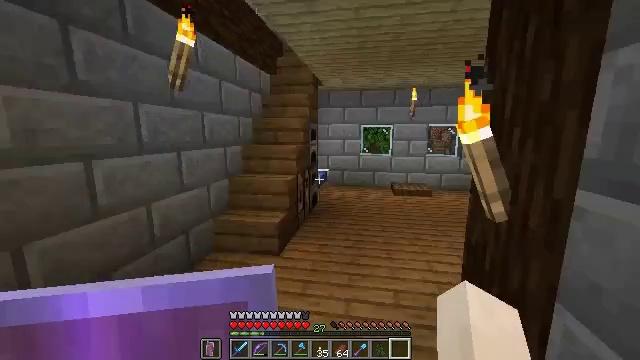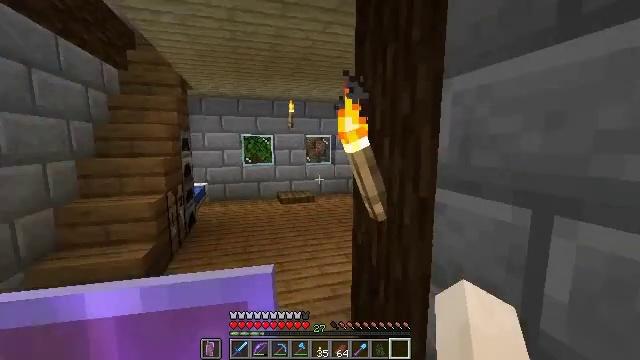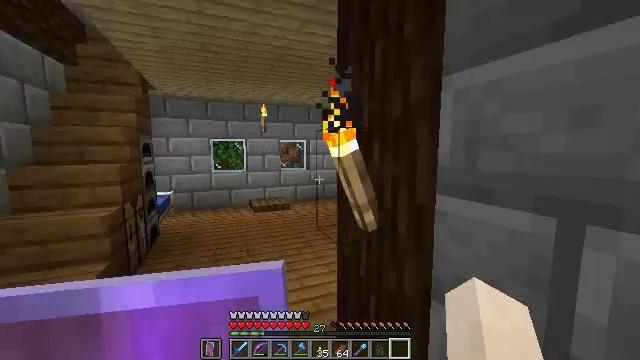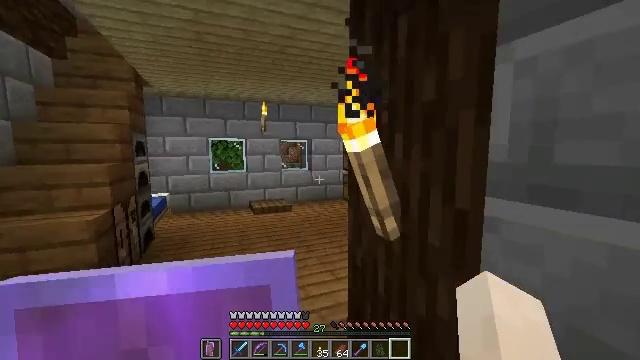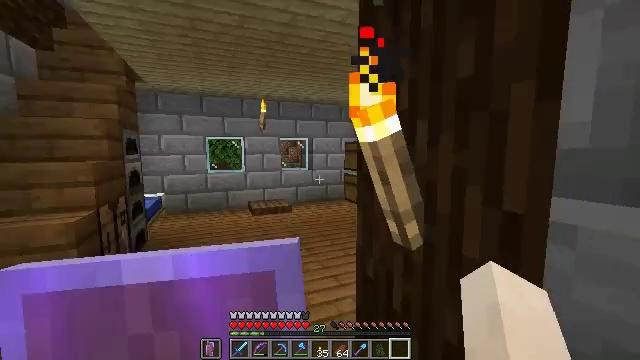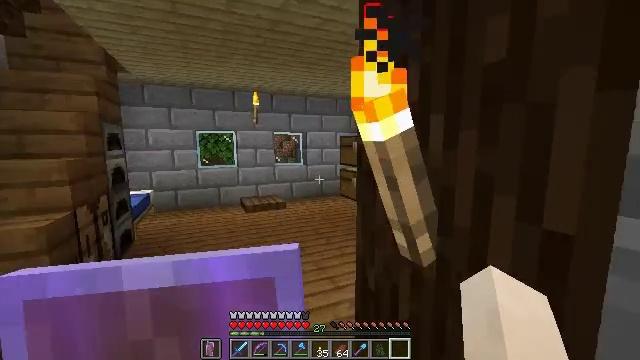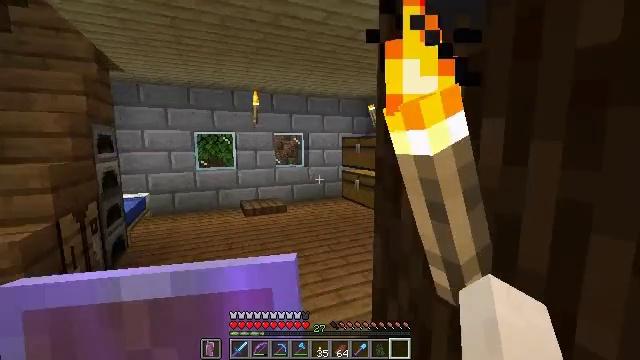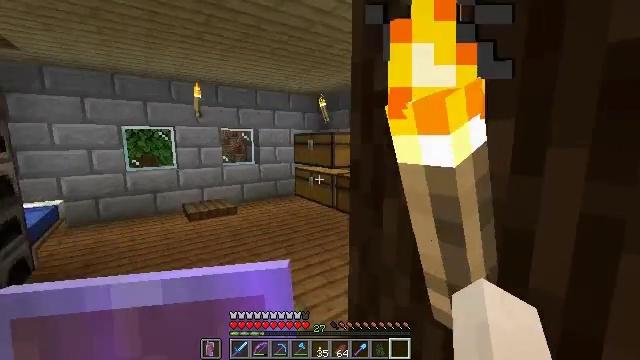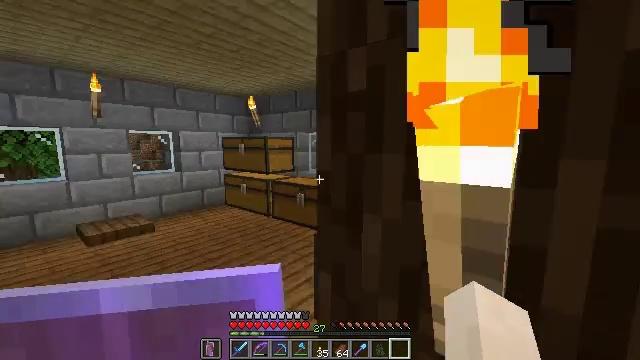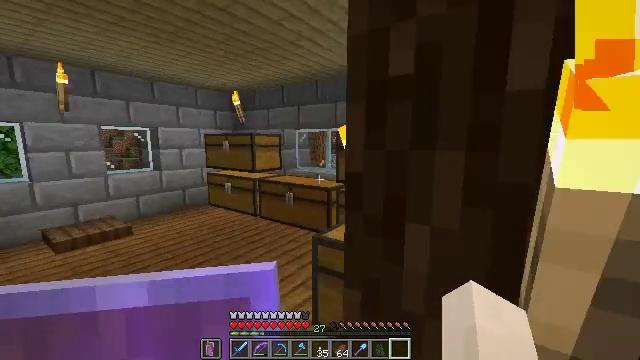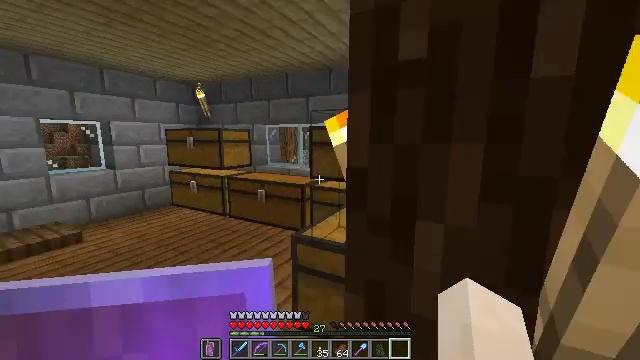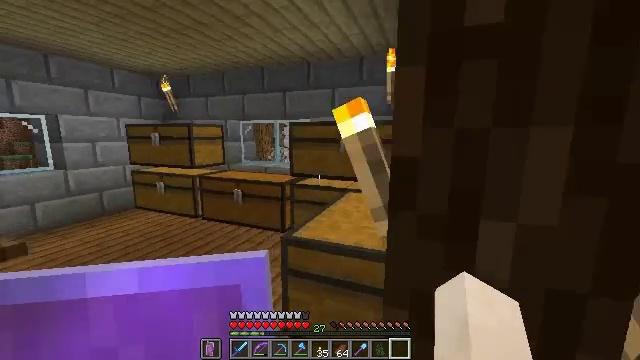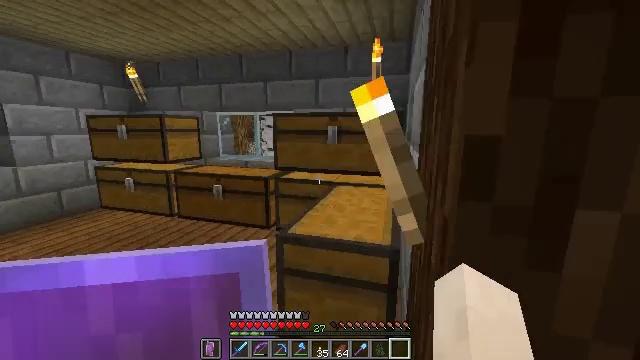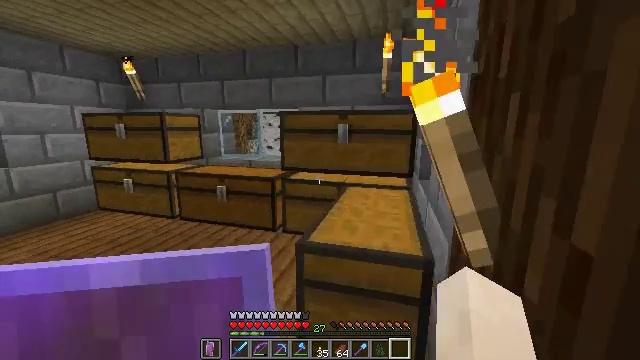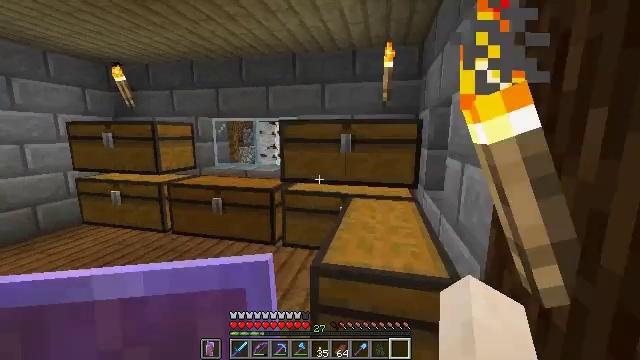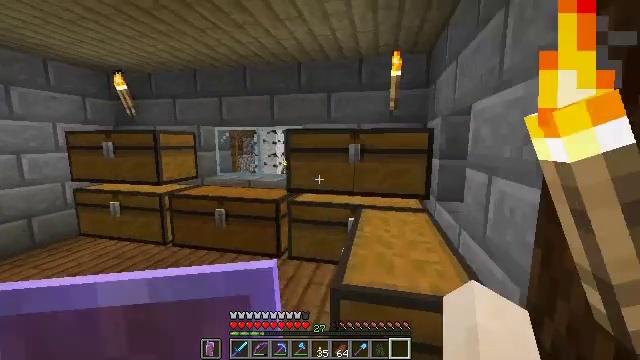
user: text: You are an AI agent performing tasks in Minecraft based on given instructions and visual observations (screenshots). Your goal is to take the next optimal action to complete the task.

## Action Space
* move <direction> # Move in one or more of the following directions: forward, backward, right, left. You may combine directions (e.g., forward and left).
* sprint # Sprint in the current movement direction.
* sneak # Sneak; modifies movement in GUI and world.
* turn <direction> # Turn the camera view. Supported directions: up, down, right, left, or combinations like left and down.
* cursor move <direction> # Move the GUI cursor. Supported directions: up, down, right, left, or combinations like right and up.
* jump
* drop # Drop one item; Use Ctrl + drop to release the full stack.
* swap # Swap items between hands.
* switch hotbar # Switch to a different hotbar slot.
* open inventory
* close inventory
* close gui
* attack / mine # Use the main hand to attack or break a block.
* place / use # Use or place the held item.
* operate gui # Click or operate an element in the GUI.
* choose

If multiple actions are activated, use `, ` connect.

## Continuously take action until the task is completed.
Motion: motion action
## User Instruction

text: Use the crafting table to craft a glass bottle.
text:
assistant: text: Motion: move forward, turn right and up
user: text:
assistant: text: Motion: move forward, turn right and up
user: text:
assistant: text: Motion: move forward
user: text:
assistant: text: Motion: move forward
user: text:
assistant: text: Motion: move forward, turn right and down
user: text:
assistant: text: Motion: move forward and move left
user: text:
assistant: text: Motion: move forward and move left, turn right
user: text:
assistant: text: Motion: move forward and move left, turn right
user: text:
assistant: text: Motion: move forward and move left, turn right
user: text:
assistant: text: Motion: move forward and move left, turn right
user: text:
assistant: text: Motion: move forward and move left, turn right
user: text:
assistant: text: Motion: move forward and move left, turn right and down
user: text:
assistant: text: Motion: move forward and move left
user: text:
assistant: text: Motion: move forward and move left, turn right and up
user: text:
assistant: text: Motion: move forward and move left, turn up
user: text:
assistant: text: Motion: move forward and move left, turn right and up
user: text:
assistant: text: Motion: move forward and move left
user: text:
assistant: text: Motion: move forward and move left, turn right
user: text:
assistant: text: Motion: move forward, turn right, use / place
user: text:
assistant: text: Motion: use / place
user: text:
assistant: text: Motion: no_op
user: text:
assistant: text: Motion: no_op
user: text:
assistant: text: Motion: no_op
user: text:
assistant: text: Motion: cursor move down
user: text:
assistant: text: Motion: cursor move left and up
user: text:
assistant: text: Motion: no_op
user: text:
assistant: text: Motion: sneak, cursor move right and down
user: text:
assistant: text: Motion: sneak, cursor move right and down
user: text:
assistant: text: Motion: sneak, cursor move right and down
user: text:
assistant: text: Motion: sneak